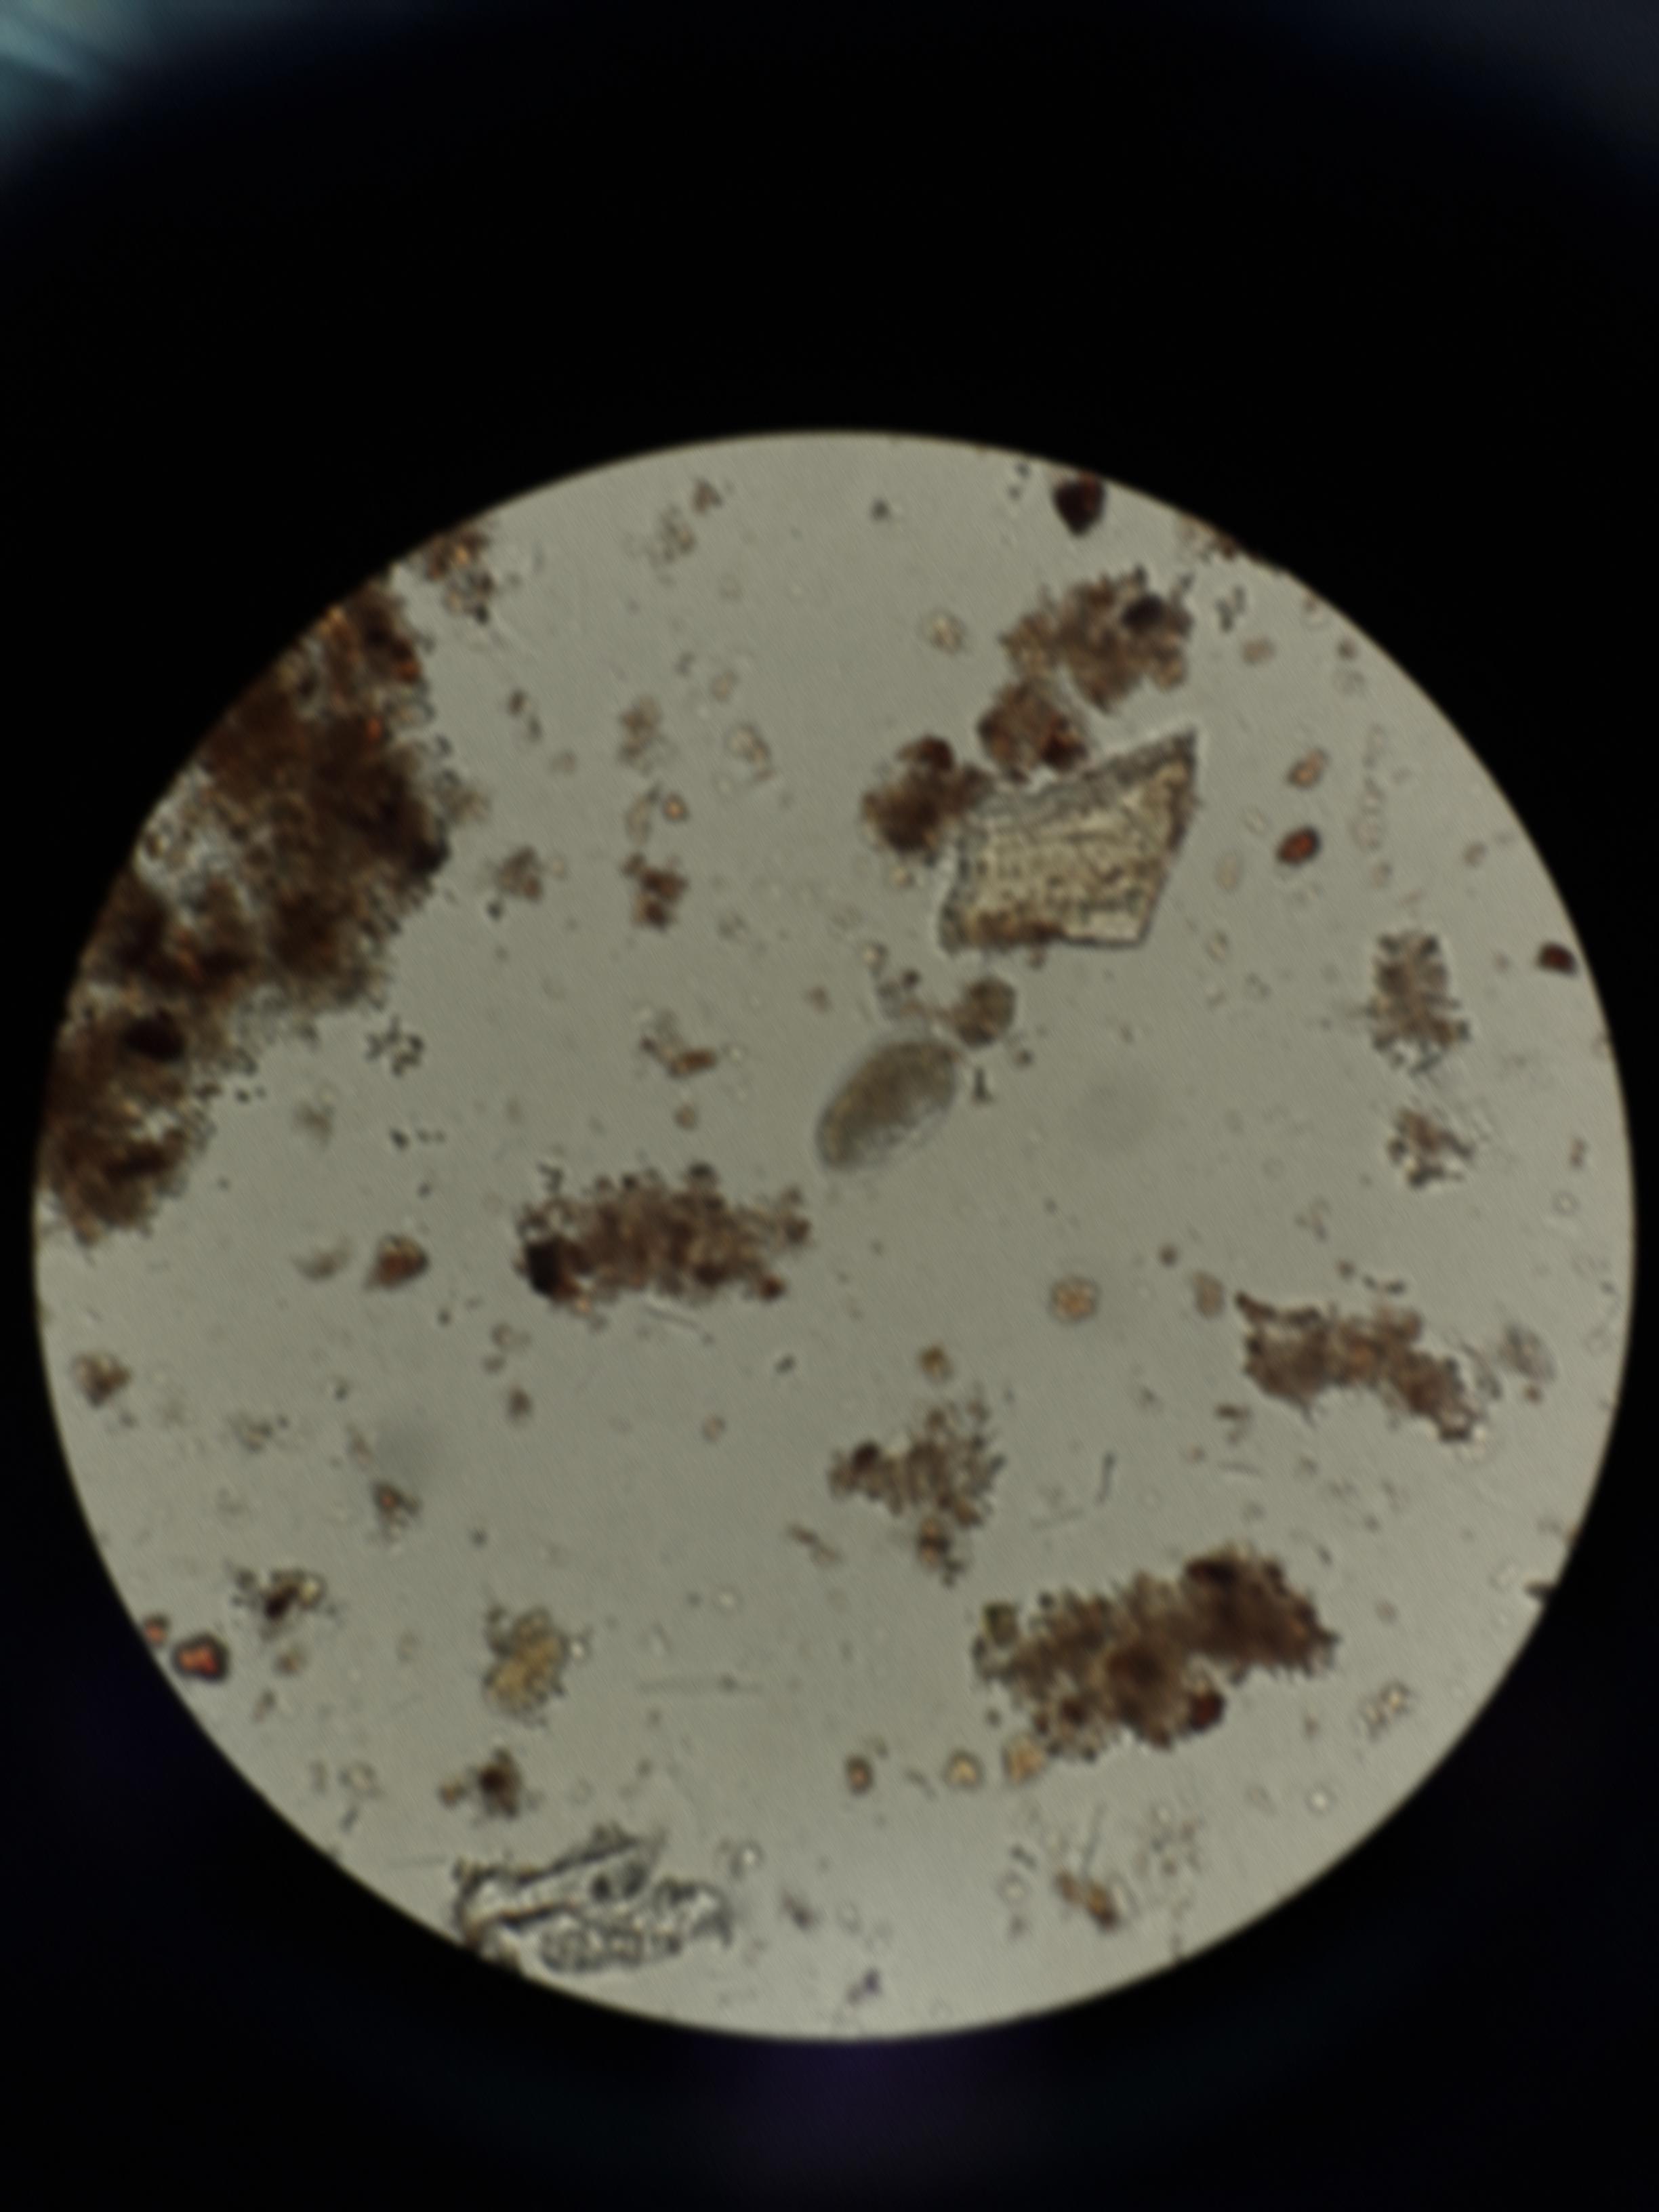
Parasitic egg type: Hookworm egg